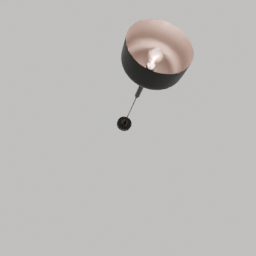
Label: lighting